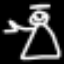
Label: angel